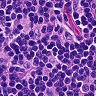
Metastatic tissue present: no